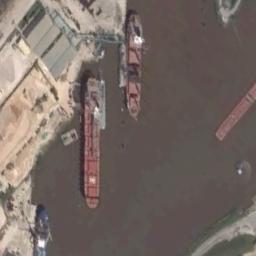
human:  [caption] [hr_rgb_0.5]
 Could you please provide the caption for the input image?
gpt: Several ships are docked at the dock and some buildings are on the bank .

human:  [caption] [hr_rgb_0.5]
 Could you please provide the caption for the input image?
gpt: There are two buildings beside the three ships .

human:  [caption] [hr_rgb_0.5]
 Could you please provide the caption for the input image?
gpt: Three orange-red bulk carriers docked at the dock with powdery materials on the dock .

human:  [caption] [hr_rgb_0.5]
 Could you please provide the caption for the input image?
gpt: There are three ships in the green water on the shore .

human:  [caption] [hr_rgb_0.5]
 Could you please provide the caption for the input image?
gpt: There are two red ships at the harbor .